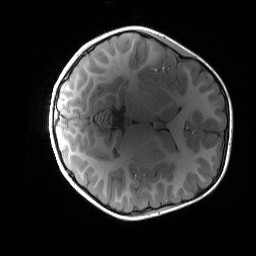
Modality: T1w
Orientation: axial
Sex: female
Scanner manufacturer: siemens
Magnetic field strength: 3 T
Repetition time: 1.9 s
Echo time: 0.00243 s